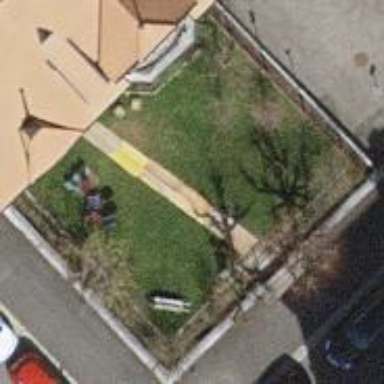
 designed for leisure activities on land."